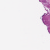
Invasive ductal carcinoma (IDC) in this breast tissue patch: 0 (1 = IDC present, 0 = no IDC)